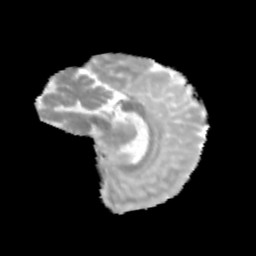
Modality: MD
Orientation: sagittal
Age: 9
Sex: male
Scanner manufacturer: siemens
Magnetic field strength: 3 T
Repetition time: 3.8 s
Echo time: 0.07 s